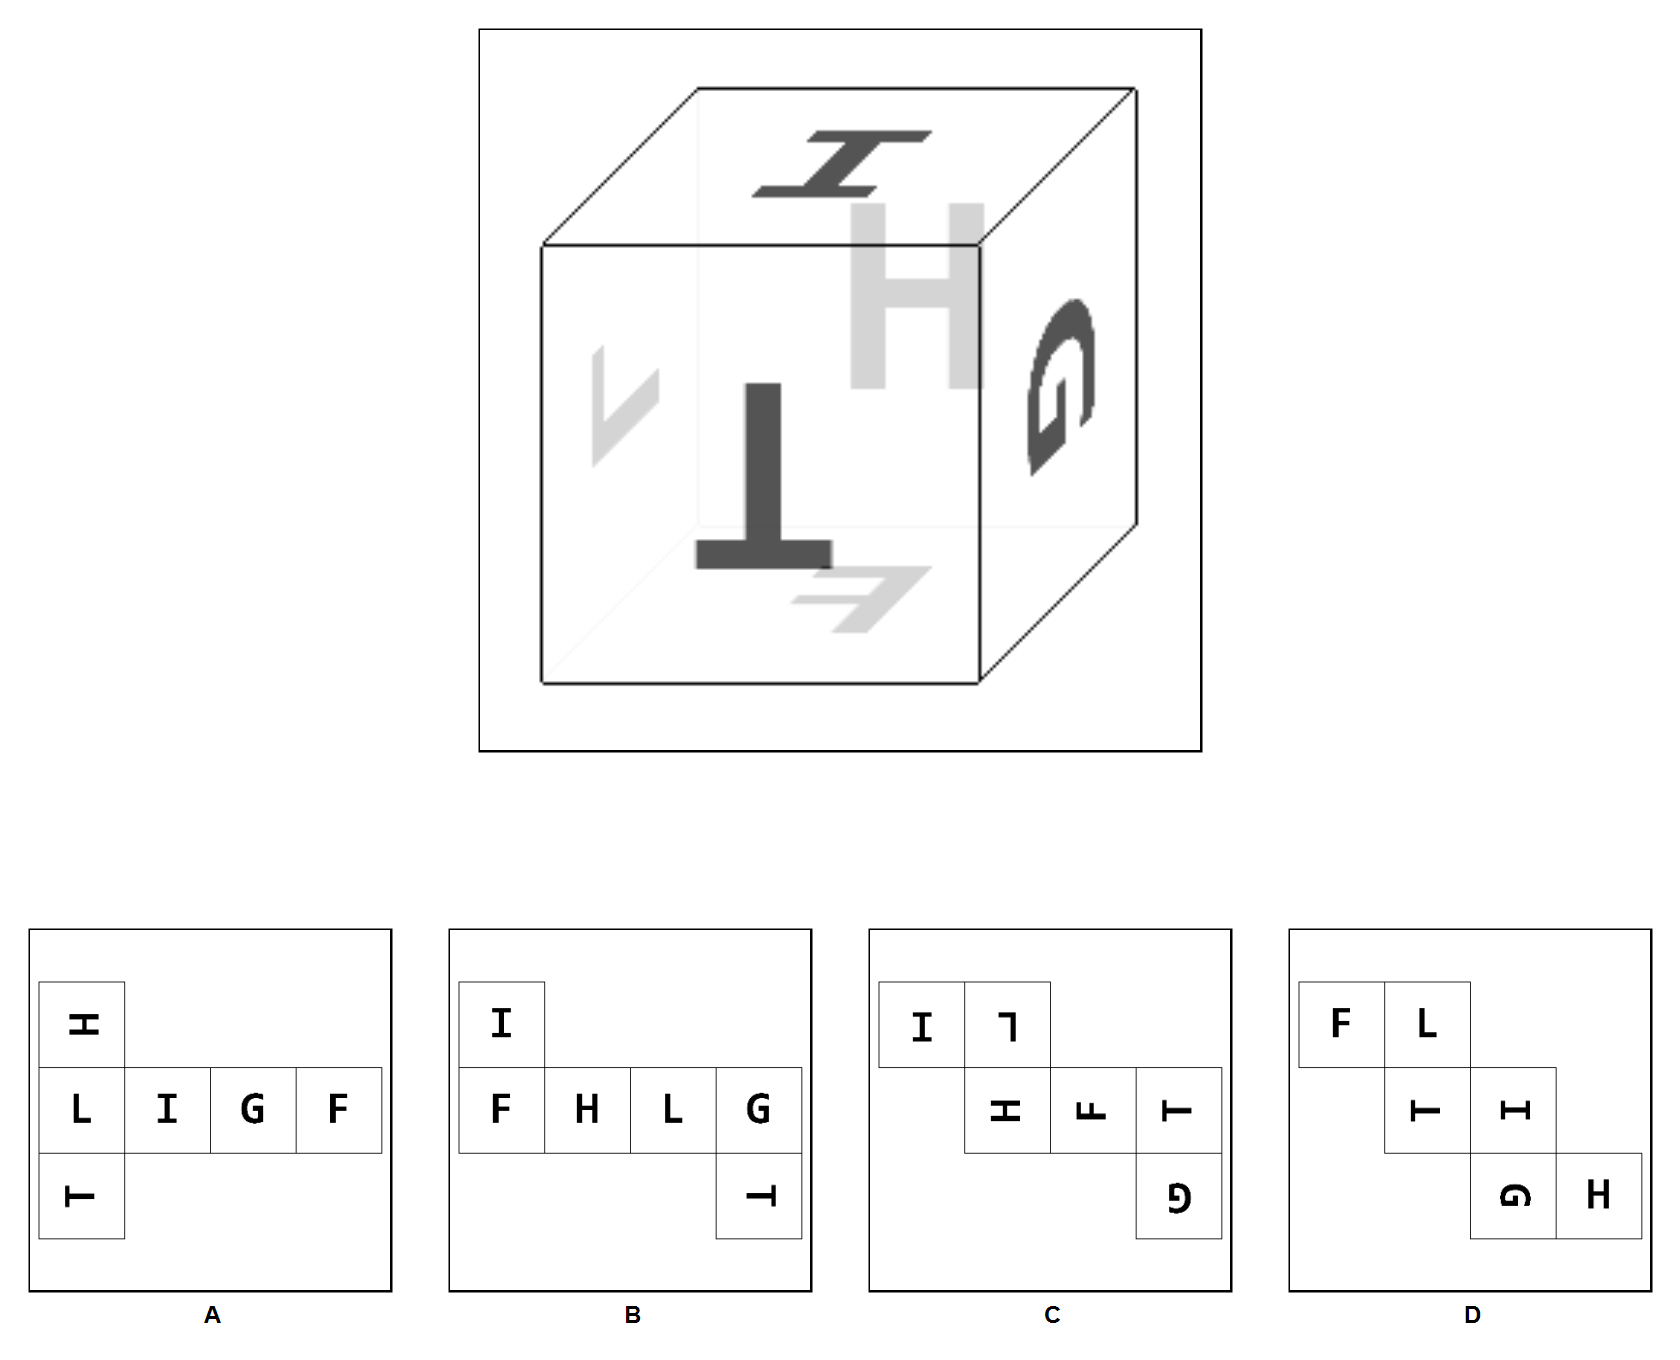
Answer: B